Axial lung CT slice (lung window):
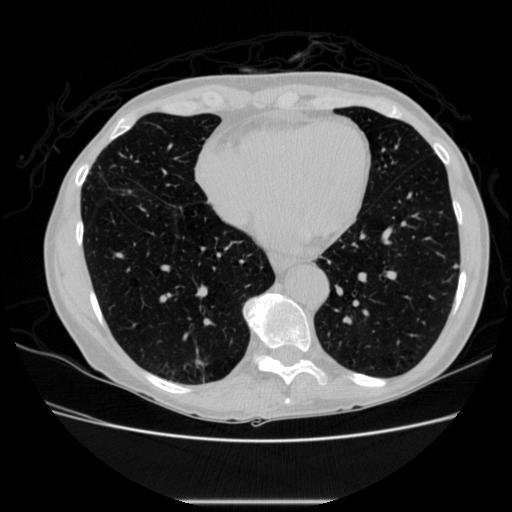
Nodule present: yes
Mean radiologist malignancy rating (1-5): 2